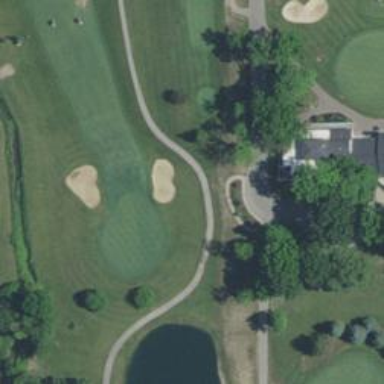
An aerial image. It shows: Path for both roads and golfers.